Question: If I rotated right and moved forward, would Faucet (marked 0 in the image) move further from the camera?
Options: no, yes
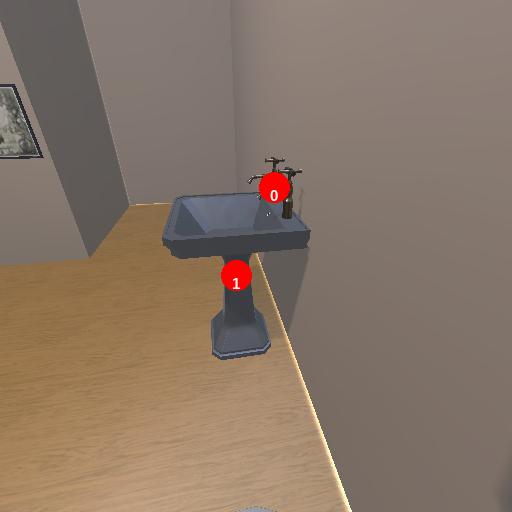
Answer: no